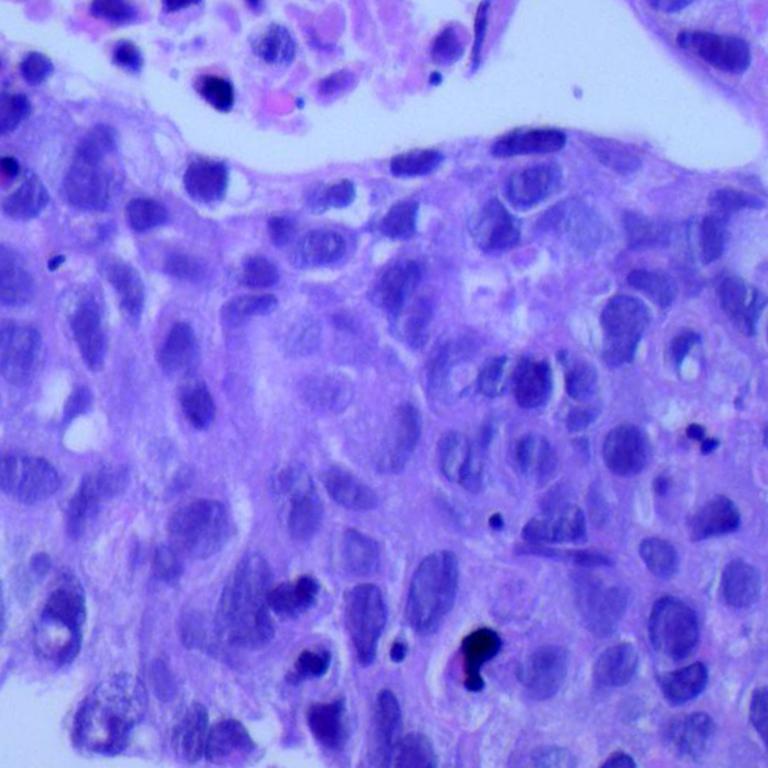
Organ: lung
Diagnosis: squamous carcinomas